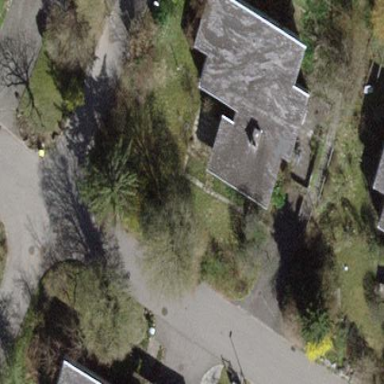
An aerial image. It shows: Flat-roofed building.